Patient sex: F
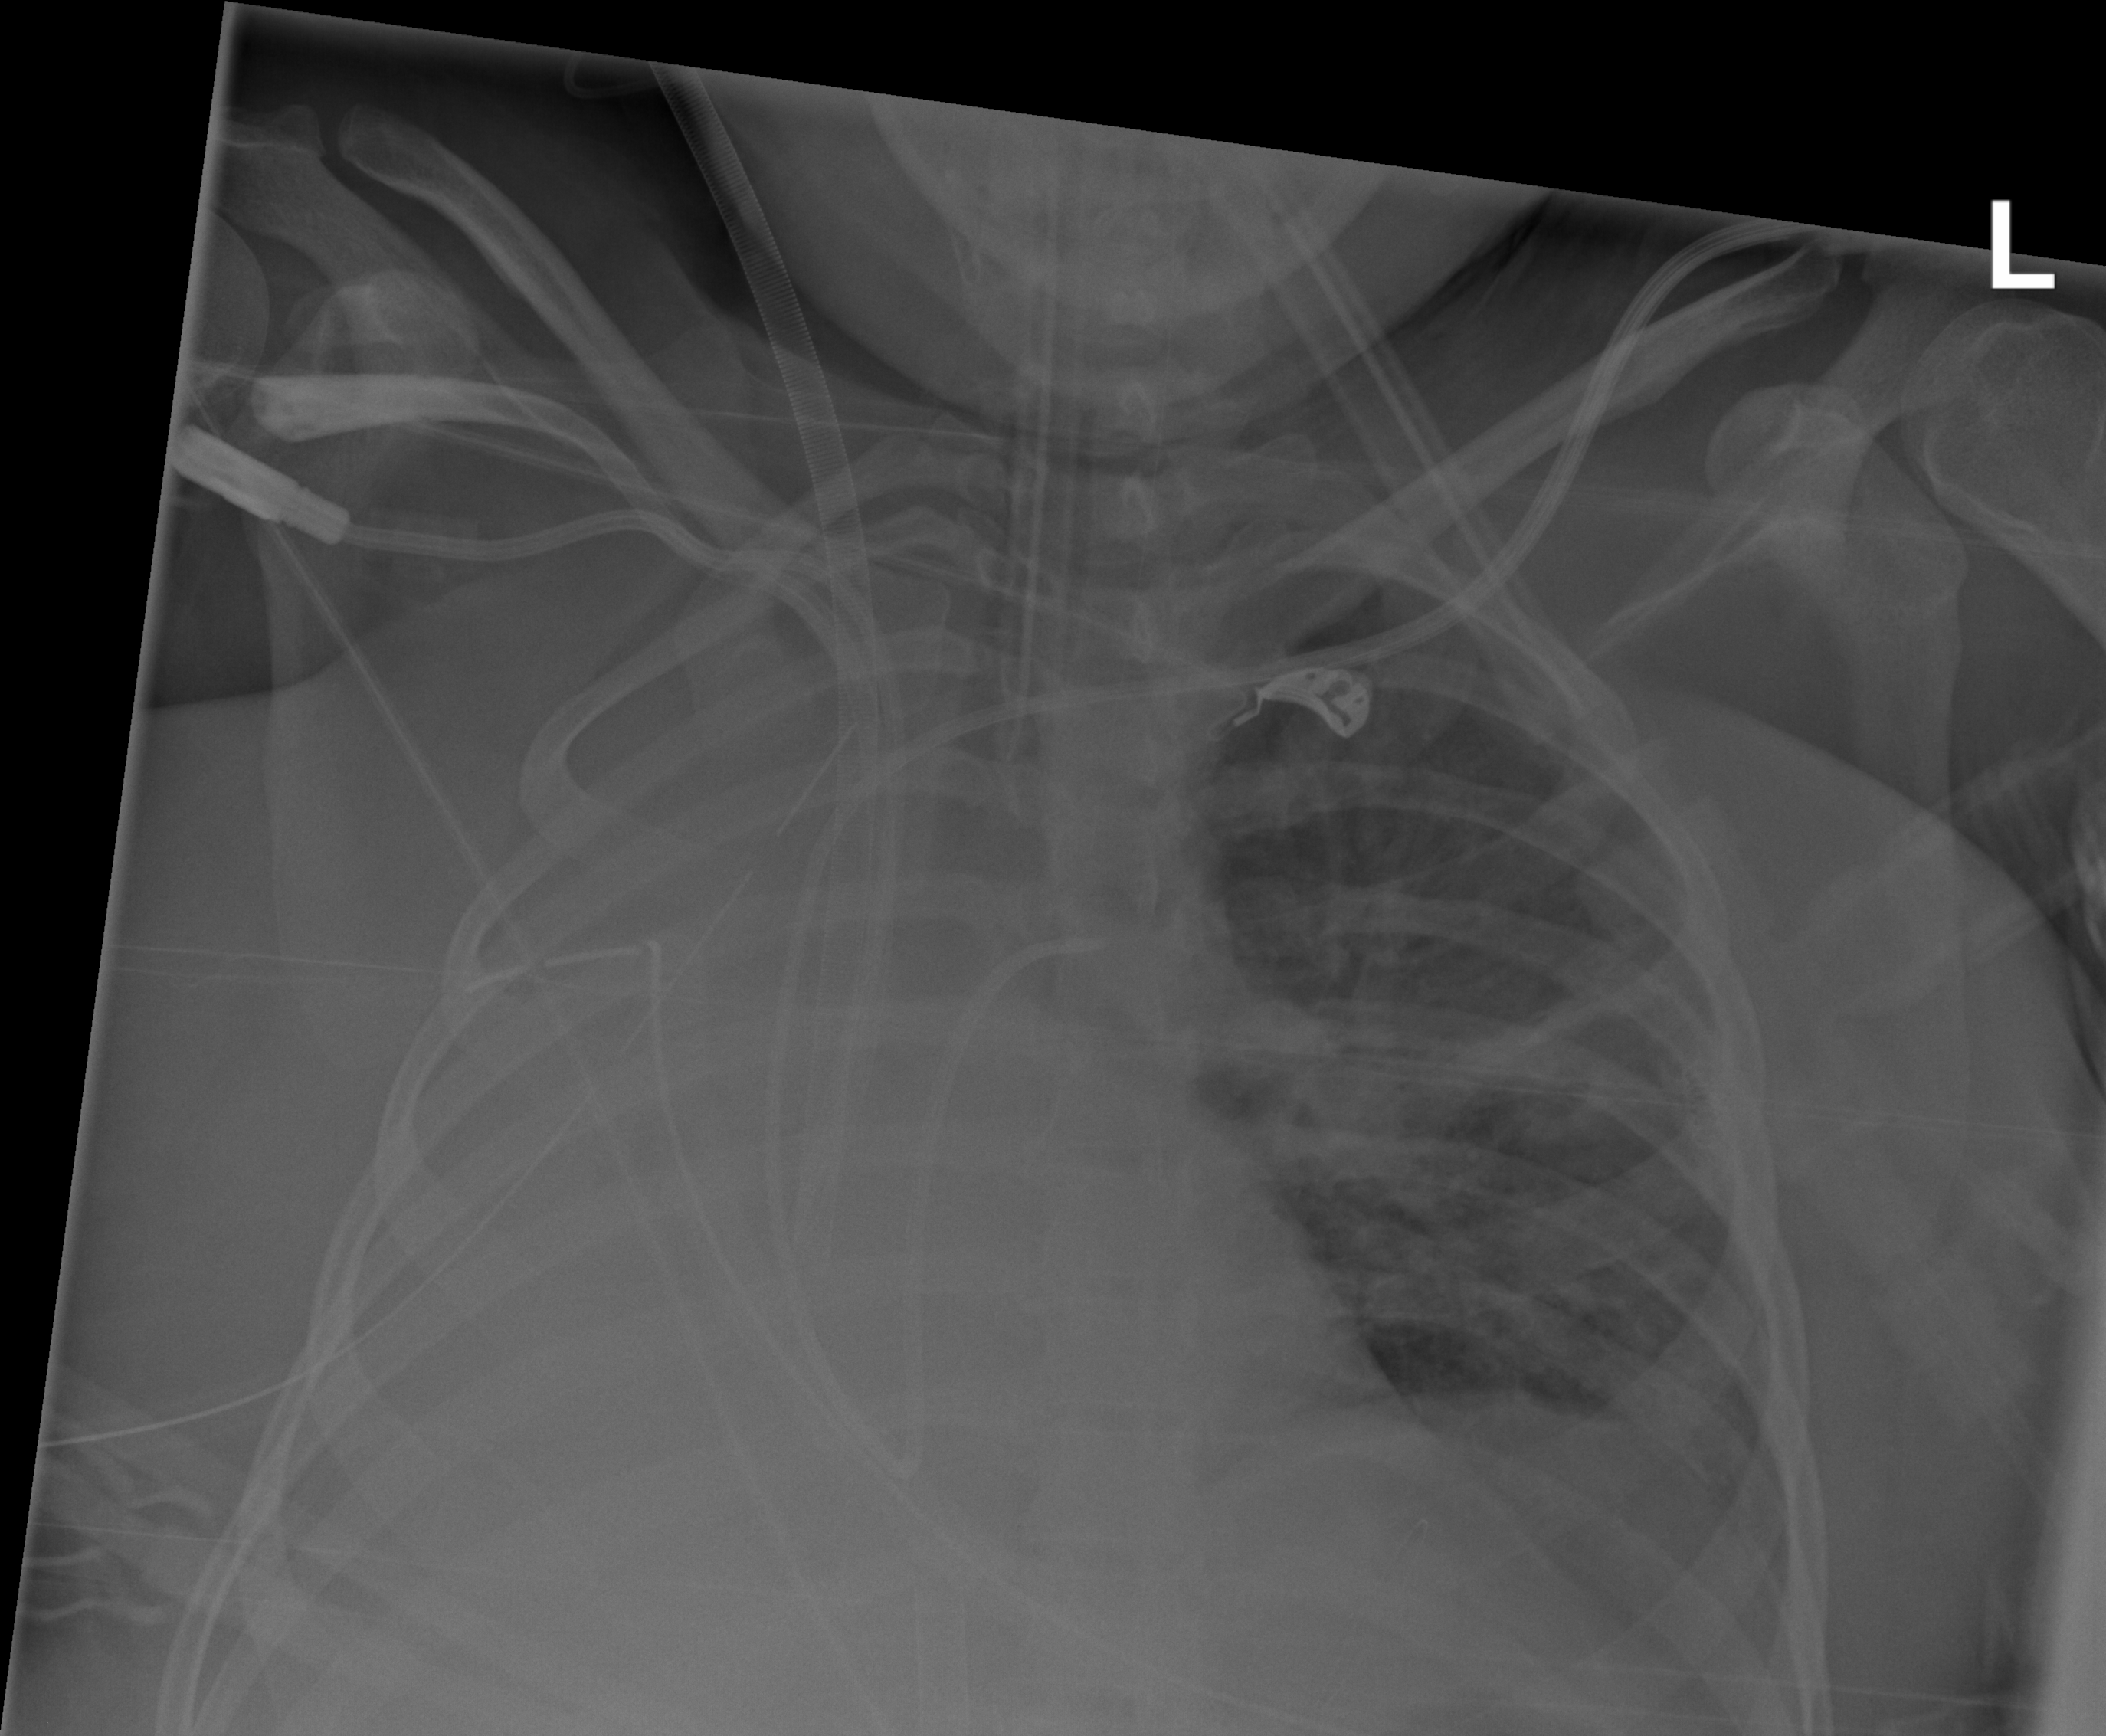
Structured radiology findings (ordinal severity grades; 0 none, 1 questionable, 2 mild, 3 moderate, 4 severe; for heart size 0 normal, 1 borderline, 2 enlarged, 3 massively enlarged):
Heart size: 1
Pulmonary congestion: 2
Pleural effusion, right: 2
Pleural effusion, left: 2
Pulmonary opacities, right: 2
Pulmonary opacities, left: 2
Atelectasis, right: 4
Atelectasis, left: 3